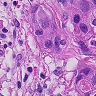
Metastatic tissue present: yes